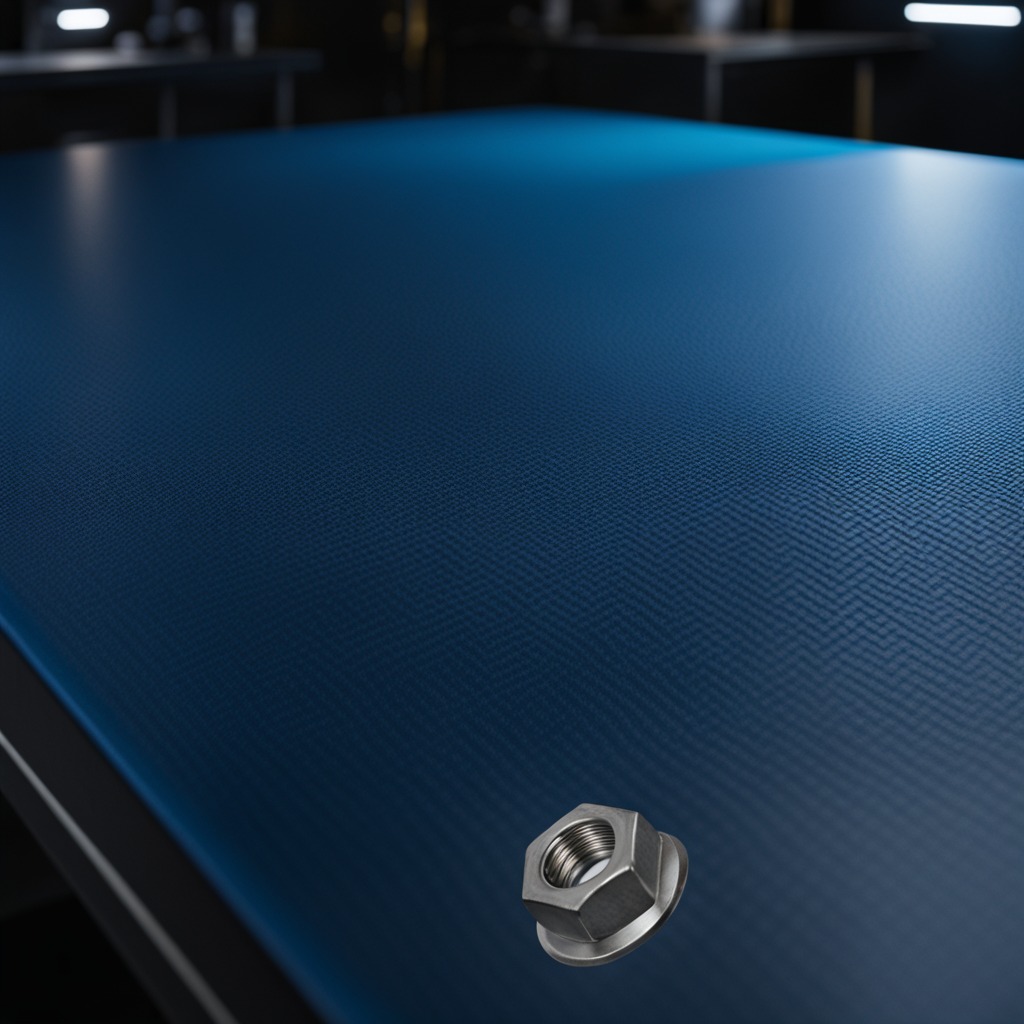
A metal nut lies on the granite tabletop.